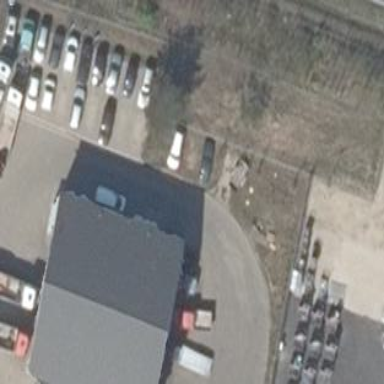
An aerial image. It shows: Car repair shop housed in gabled building.